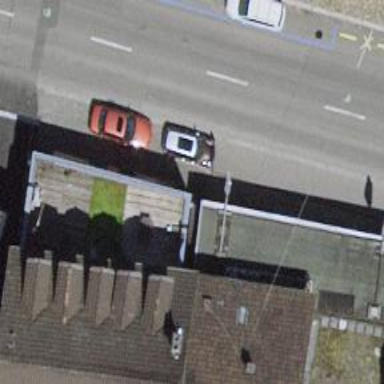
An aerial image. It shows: Car repair shop.